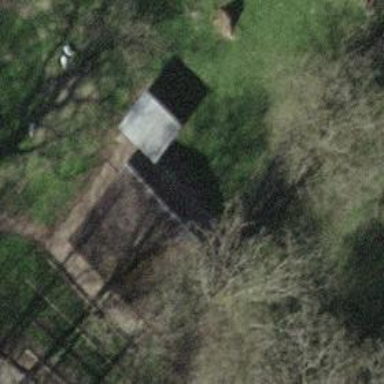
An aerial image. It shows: Fence.